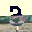
Label: 3